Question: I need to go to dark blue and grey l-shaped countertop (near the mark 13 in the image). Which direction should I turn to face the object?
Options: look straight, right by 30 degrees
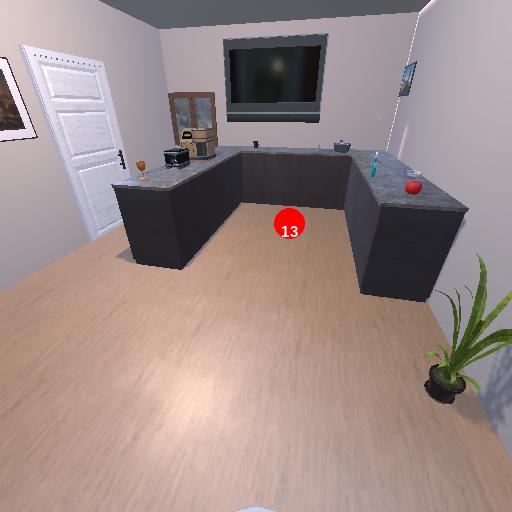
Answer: look straight